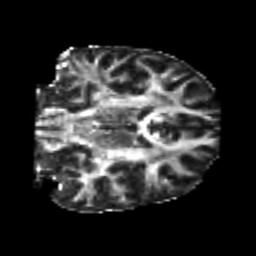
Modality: FA
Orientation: coronal
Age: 21
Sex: male
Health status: healthy
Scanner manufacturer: philips
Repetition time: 7.389 s
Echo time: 0.08599 s